Field crop: tomato
Growth stage: 1
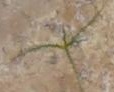
Species: cyperus